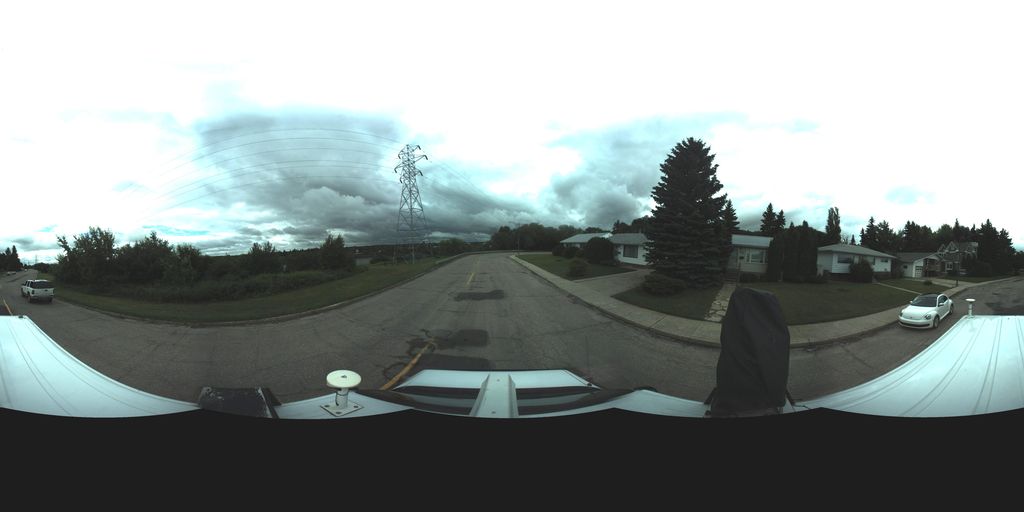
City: saskatoon